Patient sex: M
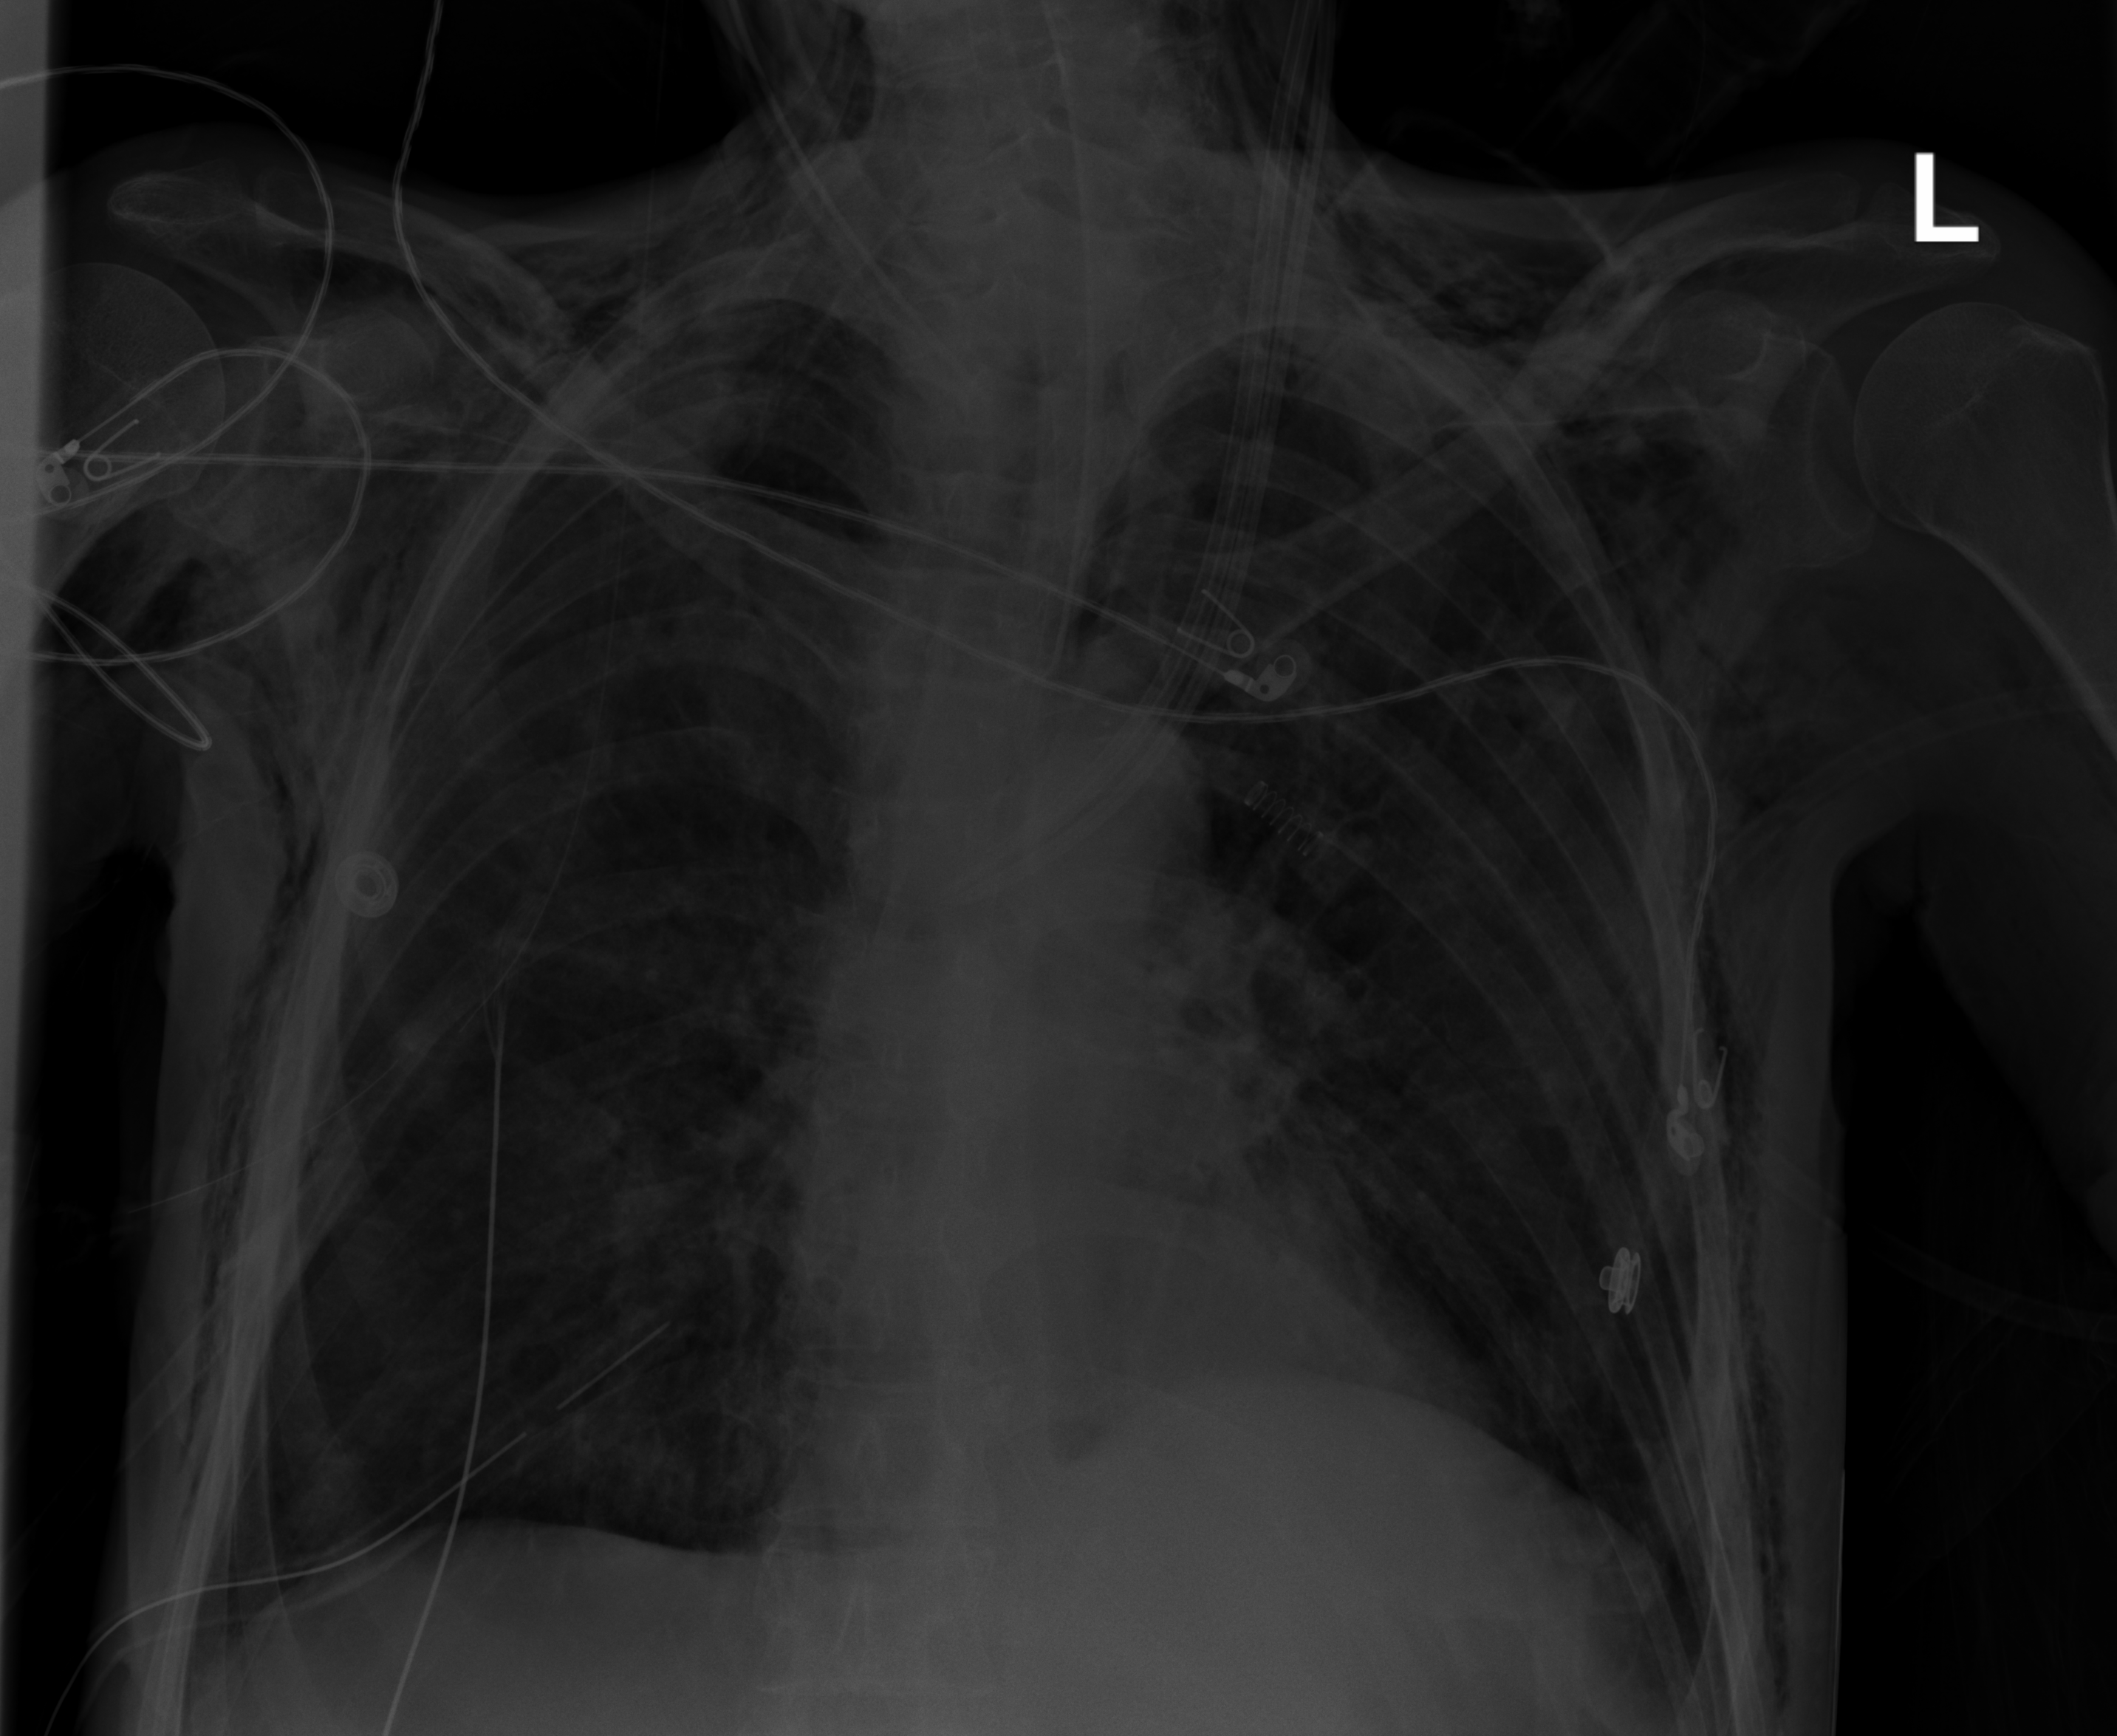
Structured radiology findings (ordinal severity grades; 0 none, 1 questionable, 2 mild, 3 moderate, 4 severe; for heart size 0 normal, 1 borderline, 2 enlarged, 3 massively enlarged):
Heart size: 0
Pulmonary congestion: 0
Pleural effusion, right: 0
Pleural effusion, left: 0
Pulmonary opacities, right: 0
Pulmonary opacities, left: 0
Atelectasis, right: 2
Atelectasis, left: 2